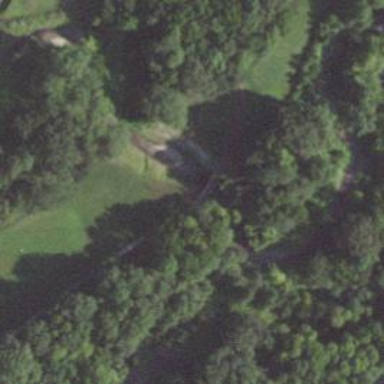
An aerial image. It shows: Service road on bridge designed for golf cartpath.